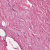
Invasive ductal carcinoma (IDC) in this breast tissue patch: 0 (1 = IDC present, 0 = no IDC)